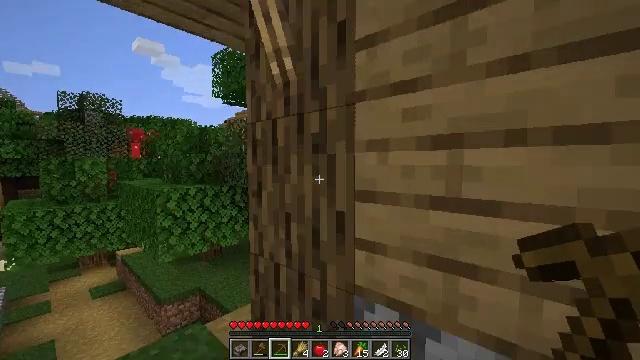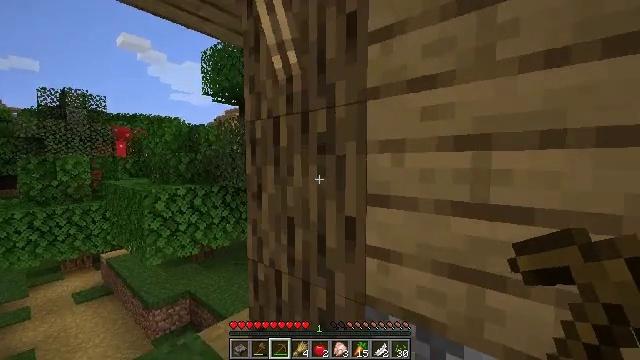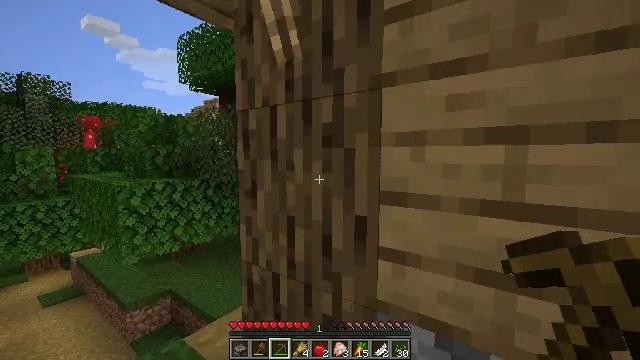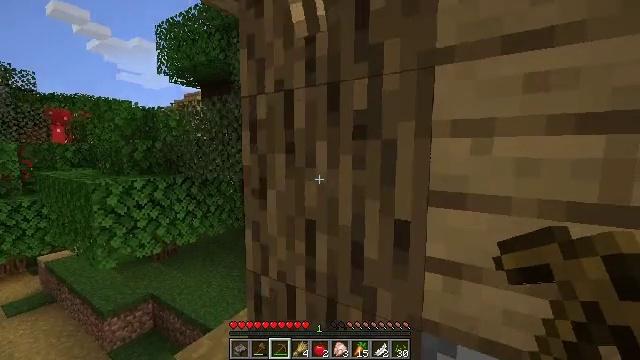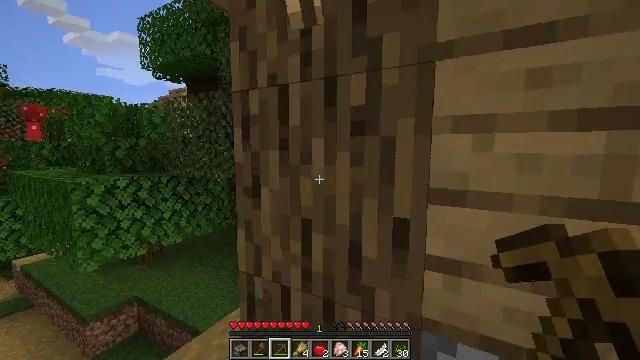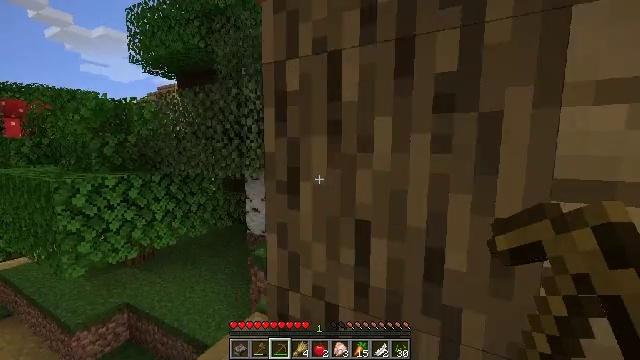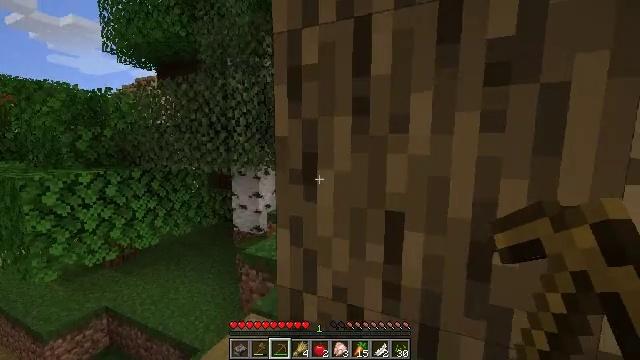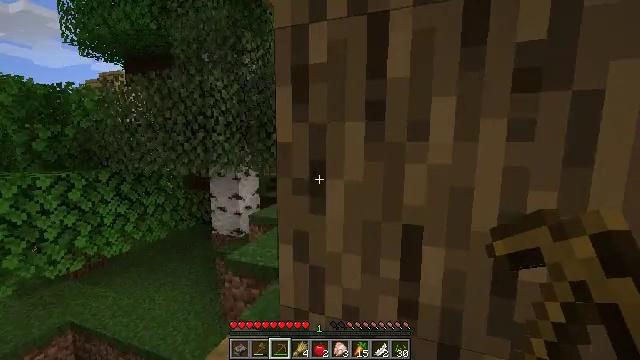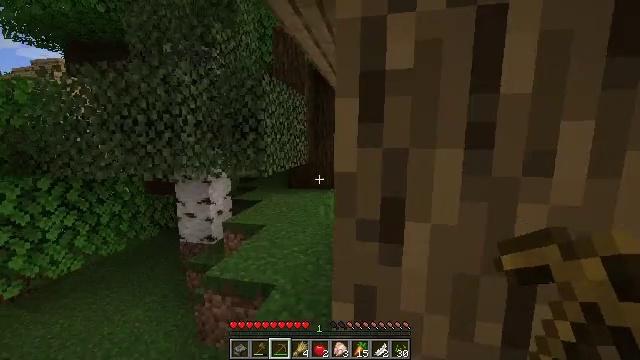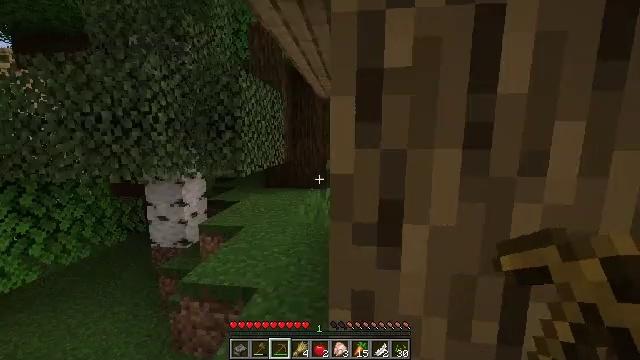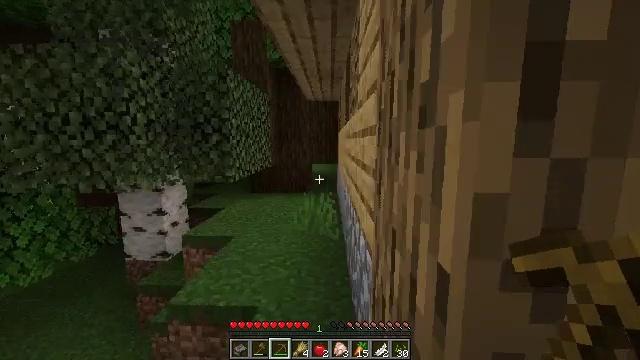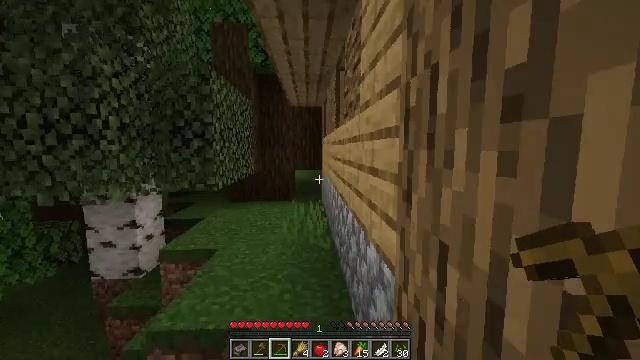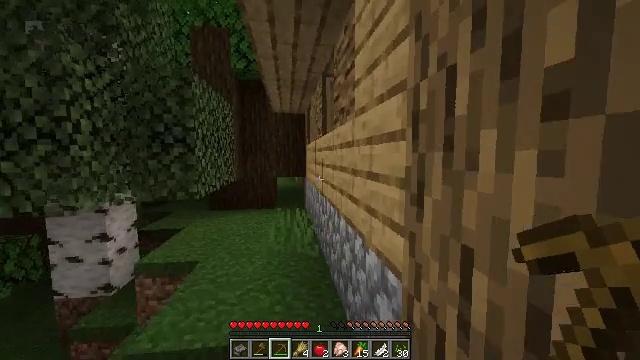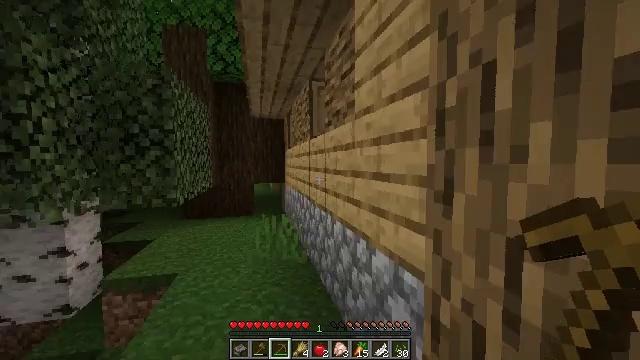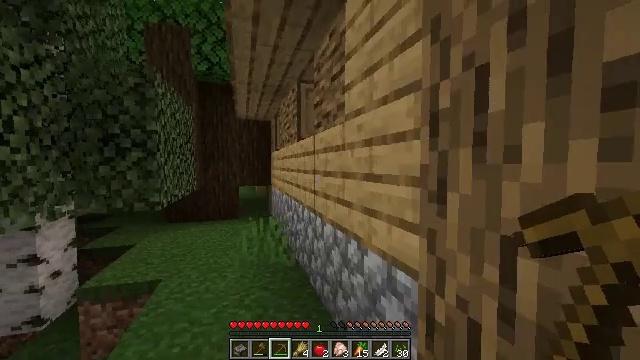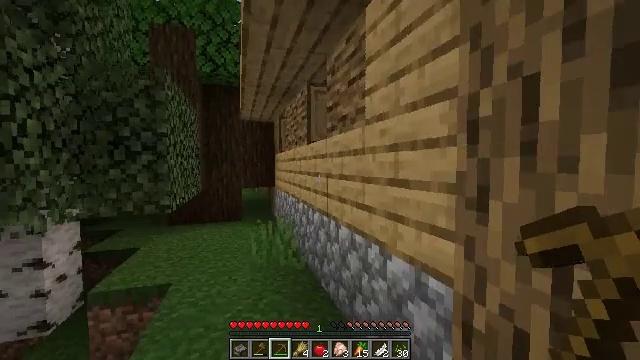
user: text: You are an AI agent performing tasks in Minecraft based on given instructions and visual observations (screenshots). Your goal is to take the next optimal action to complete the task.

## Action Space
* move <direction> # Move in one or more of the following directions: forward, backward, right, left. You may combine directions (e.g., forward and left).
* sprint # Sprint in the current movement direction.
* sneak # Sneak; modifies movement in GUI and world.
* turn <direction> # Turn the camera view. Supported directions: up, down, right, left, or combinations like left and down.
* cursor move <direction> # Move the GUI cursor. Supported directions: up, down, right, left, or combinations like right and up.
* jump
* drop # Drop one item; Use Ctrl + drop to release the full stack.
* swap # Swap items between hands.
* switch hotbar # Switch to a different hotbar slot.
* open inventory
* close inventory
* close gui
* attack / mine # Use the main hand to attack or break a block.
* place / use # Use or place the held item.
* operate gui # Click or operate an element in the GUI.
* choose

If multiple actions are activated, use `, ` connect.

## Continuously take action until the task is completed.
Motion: motion action
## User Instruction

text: Attack the chest to pick it up.
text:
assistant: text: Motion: move forward and move left, turn right
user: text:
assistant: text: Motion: move forward and move left, turn right and down
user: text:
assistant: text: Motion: move forward and move left, turn right
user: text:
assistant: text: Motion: move forward and move left, turn right
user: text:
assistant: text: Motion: move forward and move left, turn right
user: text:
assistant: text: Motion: move forward and move left, turn right
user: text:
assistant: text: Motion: move forward and move left, turn right
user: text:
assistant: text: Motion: move forward and move left, turn right
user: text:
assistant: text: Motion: move forward and move left, turn right
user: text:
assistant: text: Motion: move forward and move left, turn right
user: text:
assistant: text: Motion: move forward and move left, turn right and up
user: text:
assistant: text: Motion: move left, turn right and up
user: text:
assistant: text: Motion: move left, turn right and up
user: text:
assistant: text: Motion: move left, turn right
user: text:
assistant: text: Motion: move left
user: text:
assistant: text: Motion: move left
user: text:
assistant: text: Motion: move left
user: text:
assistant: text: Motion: move left, turn left
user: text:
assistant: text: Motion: turn left
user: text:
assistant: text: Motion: turn left and down
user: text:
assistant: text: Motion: turn left and down
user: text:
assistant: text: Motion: turn left and down
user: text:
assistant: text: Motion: turn left and down
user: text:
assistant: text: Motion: turn left
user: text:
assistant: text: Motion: turn left and down
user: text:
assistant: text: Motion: turn left
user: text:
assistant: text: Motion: turn left and up
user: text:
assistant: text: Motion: no_op
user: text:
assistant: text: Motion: no_op
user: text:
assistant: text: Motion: move forward, turn left and up